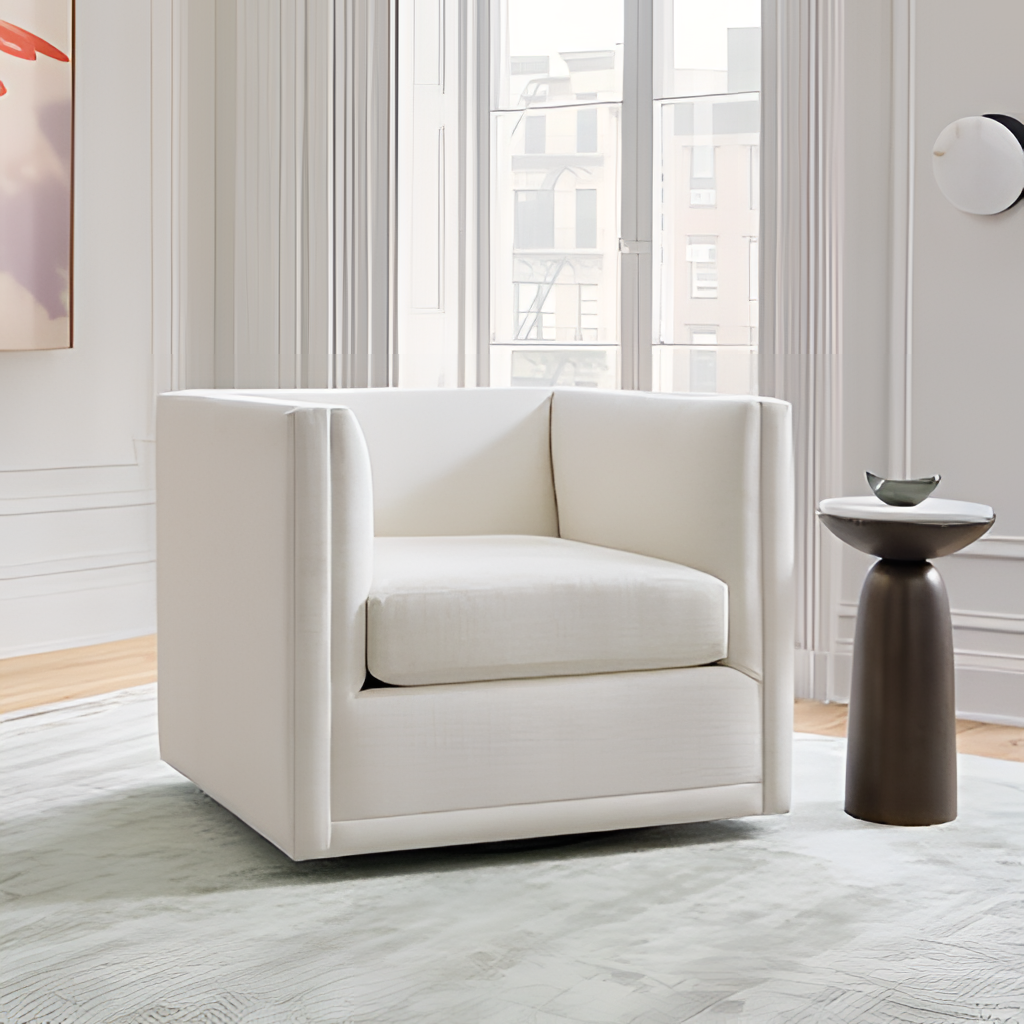
fabric armchair, living room, paint wallpaper, with vertical striped pattern, modern, tan wood flooring, with plank pattern